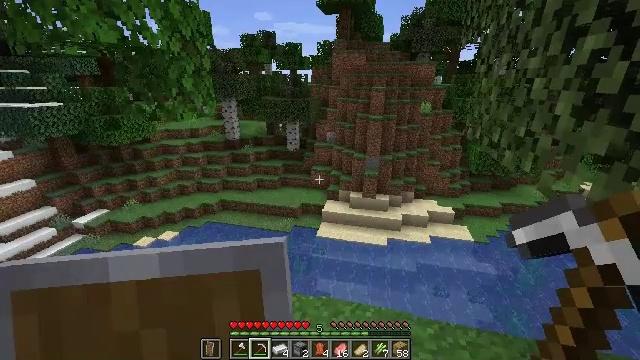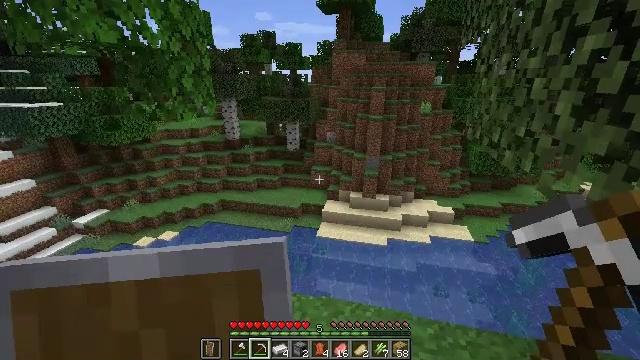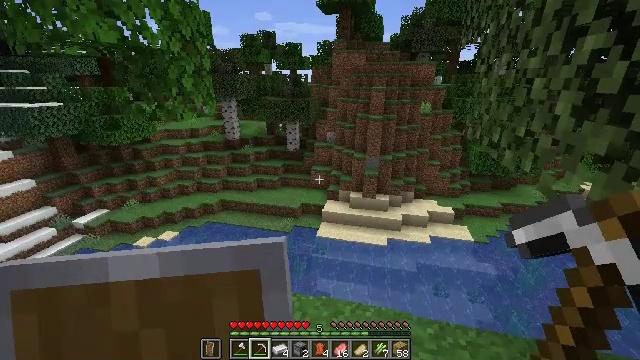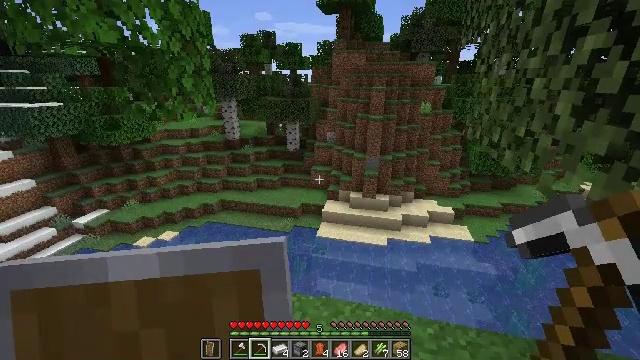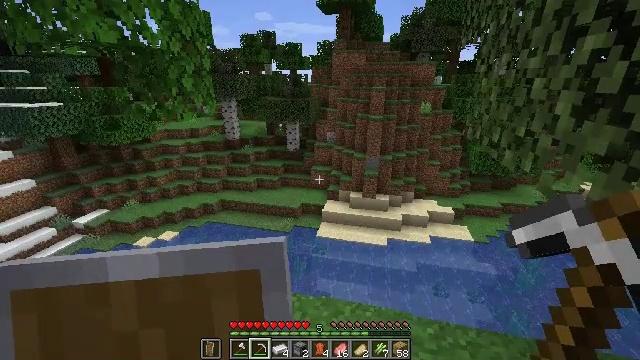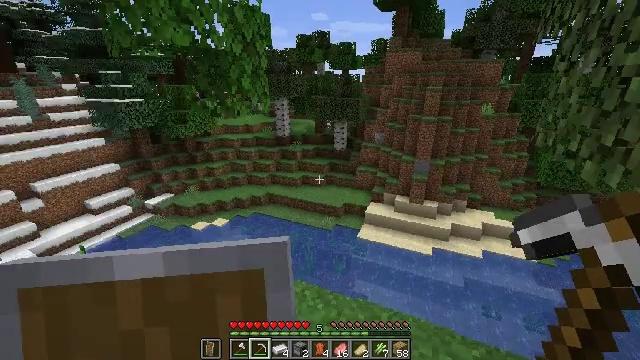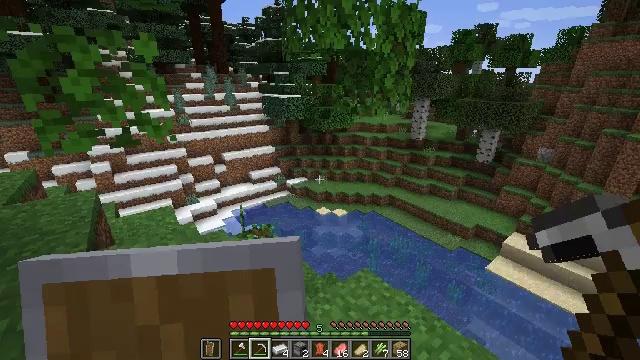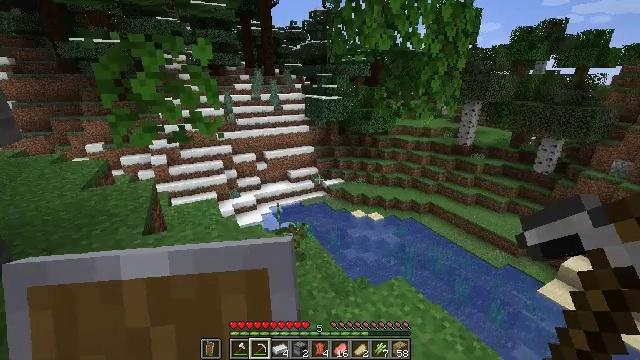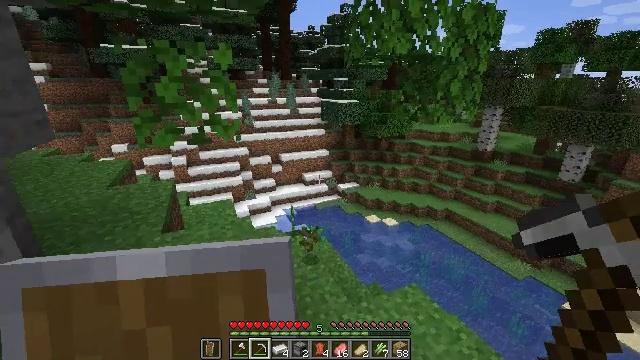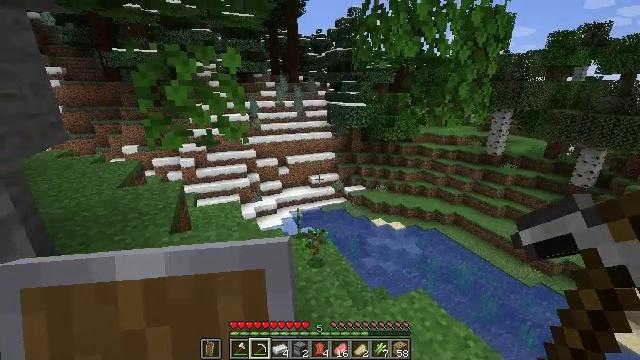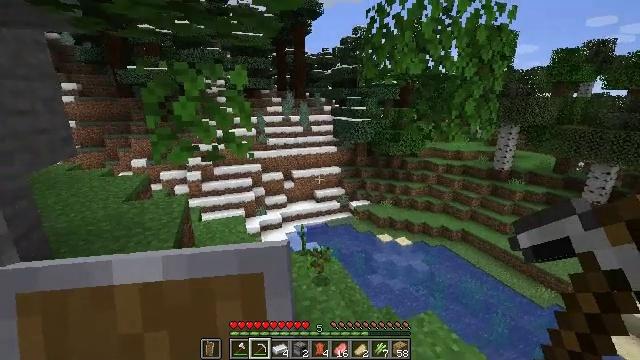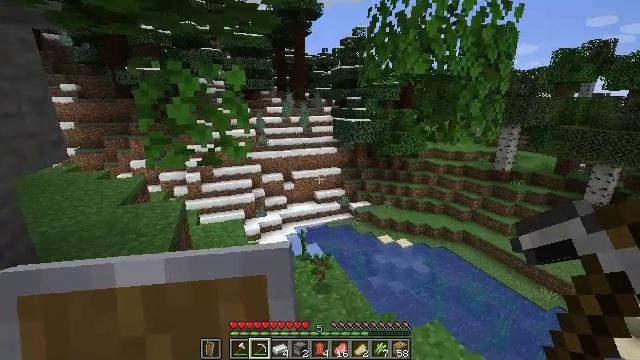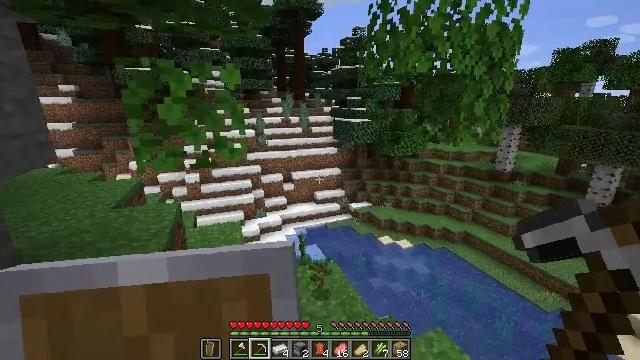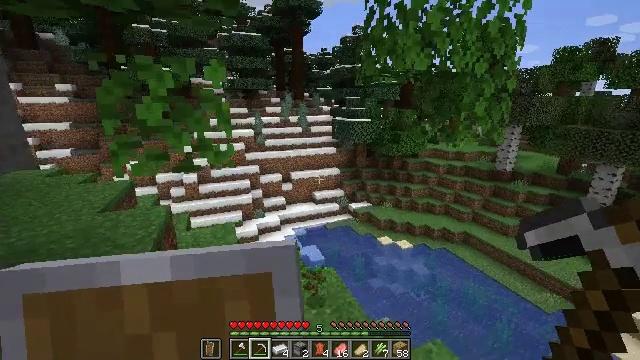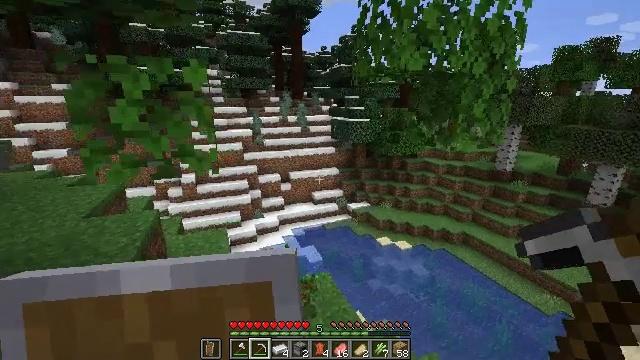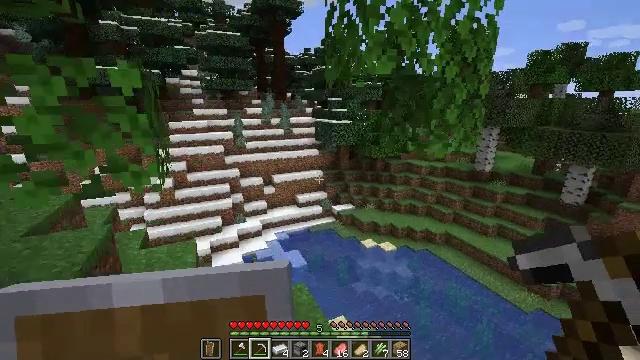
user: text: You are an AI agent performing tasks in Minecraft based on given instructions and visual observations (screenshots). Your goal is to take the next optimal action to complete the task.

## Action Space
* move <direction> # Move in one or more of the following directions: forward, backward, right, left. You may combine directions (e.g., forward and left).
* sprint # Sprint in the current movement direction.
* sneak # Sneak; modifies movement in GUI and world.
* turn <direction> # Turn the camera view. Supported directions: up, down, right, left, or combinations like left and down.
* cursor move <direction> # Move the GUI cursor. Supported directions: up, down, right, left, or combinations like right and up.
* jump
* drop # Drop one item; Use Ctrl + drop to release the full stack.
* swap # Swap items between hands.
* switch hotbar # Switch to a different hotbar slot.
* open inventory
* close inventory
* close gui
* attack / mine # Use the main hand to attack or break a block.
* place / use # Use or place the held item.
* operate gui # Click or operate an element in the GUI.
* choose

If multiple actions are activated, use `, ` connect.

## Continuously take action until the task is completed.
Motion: motion action
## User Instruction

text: Mine spruce leaves from the tree.
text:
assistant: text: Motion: no_op
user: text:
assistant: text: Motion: no_op
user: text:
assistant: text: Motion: no_op
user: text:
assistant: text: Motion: no_op
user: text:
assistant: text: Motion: turn left
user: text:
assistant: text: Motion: turn left
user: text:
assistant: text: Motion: turn left
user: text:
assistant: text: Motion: turn left
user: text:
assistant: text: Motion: turn left
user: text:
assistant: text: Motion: move forward, turn left and up
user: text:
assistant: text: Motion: move forward
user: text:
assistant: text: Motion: move forward and move right
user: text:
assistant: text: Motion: move forward and move right
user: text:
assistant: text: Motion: move forward and move right
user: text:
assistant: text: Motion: move forward and move right, sprint, turn right
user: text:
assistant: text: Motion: move forward and move right, sprint, turn left
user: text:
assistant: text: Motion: move forward and move right, sprint, turn left and up
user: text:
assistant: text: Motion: move forward and move right, sprint, turn left and up
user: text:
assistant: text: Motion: move forward and move right, sprint
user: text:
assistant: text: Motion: move forward and move right, sprint
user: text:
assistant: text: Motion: move forward and move right
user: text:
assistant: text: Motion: move right
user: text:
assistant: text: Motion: move right
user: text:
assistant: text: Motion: move right, turn left and up
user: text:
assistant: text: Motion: turn left and up
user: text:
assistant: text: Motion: move back, turn left and up
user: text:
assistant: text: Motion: move back, turn left and up
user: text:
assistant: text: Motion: move back, turn left and up
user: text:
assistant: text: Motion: move back, turn up
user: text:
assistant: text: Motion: move back